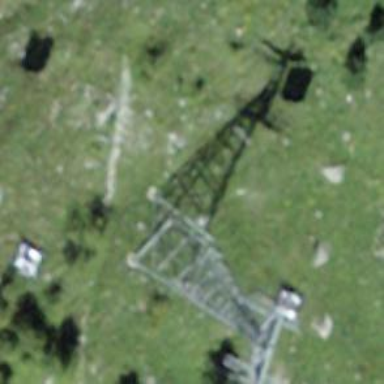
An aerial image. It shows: Pylon used for aerialway.